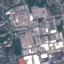
Land use / land cover: Industrial